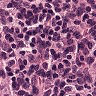
Metastatic tissue present: no